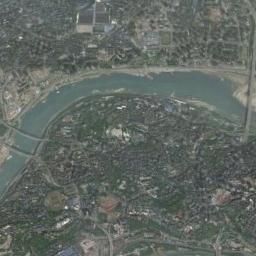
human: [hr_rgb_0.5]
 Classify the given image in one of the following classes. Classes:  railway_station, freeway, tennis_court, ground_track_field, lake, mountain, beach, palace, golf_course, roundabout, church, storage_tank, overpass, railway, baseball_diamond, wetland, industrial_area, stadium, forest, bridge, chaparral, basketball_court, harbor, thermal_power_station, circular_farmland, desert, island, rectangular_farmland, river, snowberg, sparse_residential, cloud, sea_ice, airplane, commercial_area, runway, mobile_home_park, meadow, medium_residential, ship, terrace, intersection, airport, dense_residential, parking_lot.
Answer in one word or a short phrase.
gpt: river